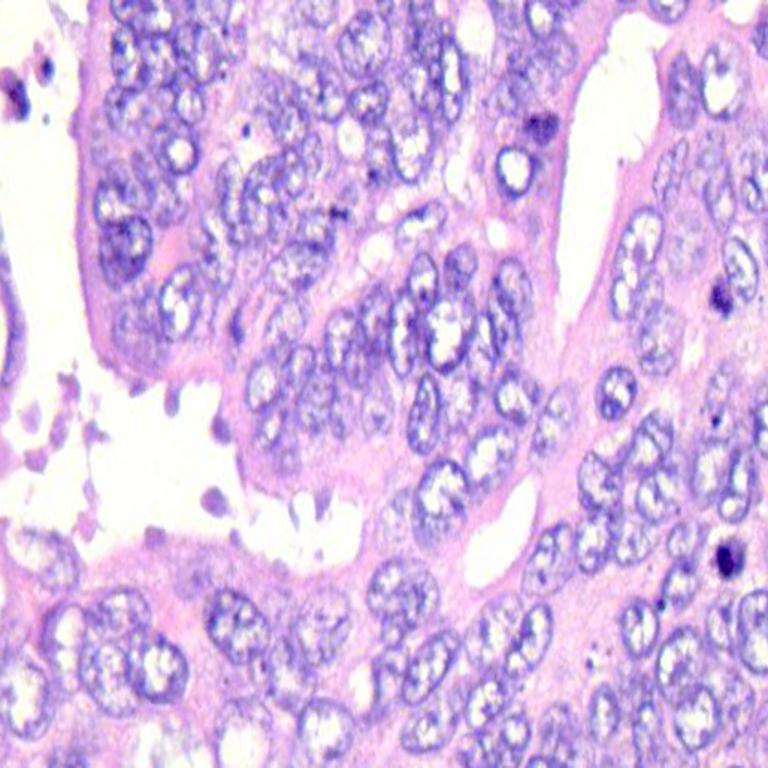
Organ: colon
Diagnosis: adenocarcinomas